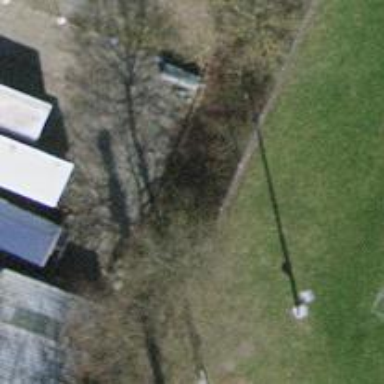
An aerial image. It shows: Tree-lined avenue.